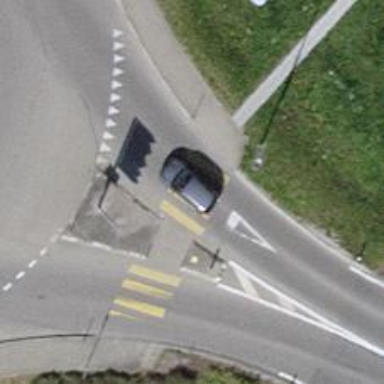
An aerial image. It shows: Uncontrolled zebra crossing on the road.